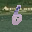
Label: 6